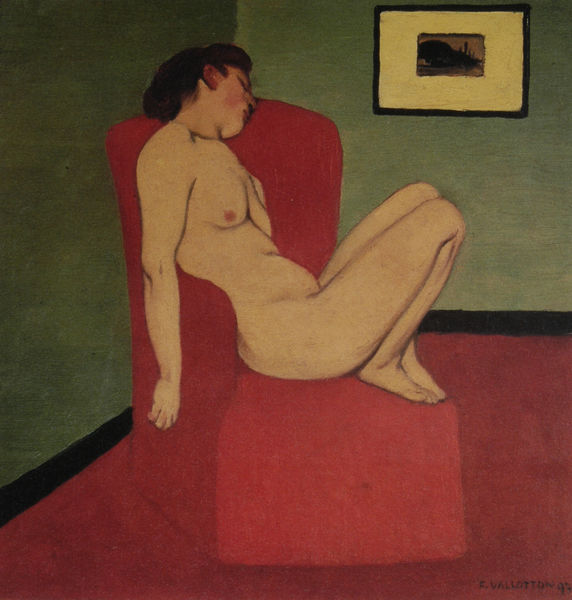
Titel: Femme nue dans un fauteuil rouge, Akt in einem roten Lehnstuhl
Künstler: Félix Vallotton
Standort: Grenoble
Institution: Musée de Grenoble
Schlagwörter: akt, blau, gemälde, hand, haut, kopf, körper, nackt, schlaf, weiß, gelb, grün, mädchen, sitzen, braun, brust, frau, frisur, haar, hintergrund, profil, raum, schwarz, stuhl, zeichnung, zimmer, ölbild, rot, flächig, teppich, wand, arm, blass, gesicht, mensch, rahmen, bild, bildnis, rückenlehne, signatur, natur, boden, figur, gold, haare, interieur, sessel, sitzend, innen, brünett, locken, rosa, beine, brüste, vallotton, sofa, armlehne, ecke, frauenakt, hocke, kauern, komplementär, lasziv, leiste, liegen, modell, paspartout, rahmung, ruhen, schlafen, schlafend, schlafende, umrisse, valloton, zimmerecke, lehne, füsse, sitzende, atelier, goya, bett, bauch, brustwarze, knie, still, wände, schwarze haare, hängen, kauernd, traum, entspannt, abwesend, müde, eine, hautfarben, hockend, naturbild, roter, brünette, nippel, nickerchen, ruhende, titten, aktmalerei, muschi, essel, nakrnat, frau nackt, roter stuhl, 1897, knie angezogen, 95, 1997, grüne wände, hängebrust, gelber rahmen